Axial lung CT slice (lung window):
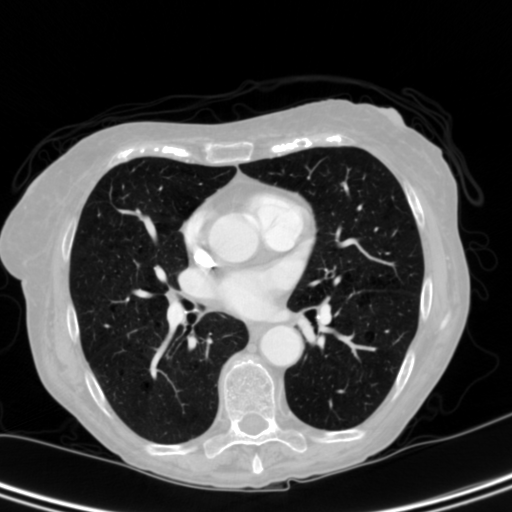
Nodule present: no